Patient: sex M, age 71
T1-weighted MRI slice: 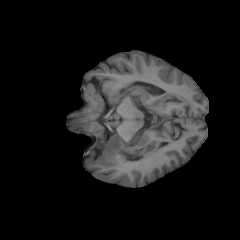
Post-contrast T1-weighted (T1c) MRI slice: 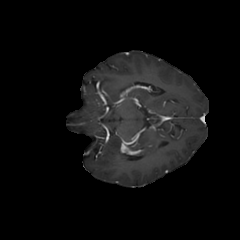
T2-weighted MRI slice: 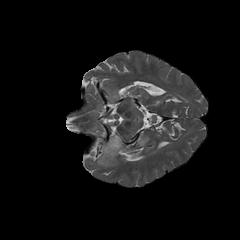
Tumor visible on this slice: yes
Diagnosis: Astrocytoma, IDH-wildtype
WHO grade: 2